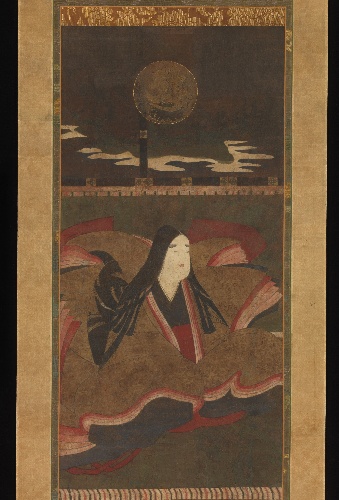
Title: 丹生明神像|Niu Myōjin
Date: early 14th century
Object type: Hanging scroll
Classification: Paintings
Medium: Hanging scroll; ink, color, and gold on silk
Culture: Japan
Period: Kamakura period (1185–1333)
Dimensions: Image: 32 5/8 × 14 7/16 in. (82.9 × 36.7 cm)
Overall with mounting: 66 9/16 × 20 in. (169 × 50.8 cm)
Overall with knobs: 66 9/16 × 21 3/4 in. (169 × 55.3 cm)
Department: Asian Art
Credit line: Mary Griggs Burke Collection, Gift of the Mary and Jackson Burke Foundation, 2015
Accession year: 2015
Repository: Metropolitan Museum of Art, New York, NY
Tags: Women|Buddhism